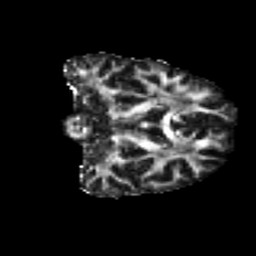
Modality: FA
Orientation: coronal
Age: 38
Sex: female
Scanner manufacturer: ge
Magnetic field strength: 3 T
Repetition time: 7.8 s
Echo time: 0.0608 s